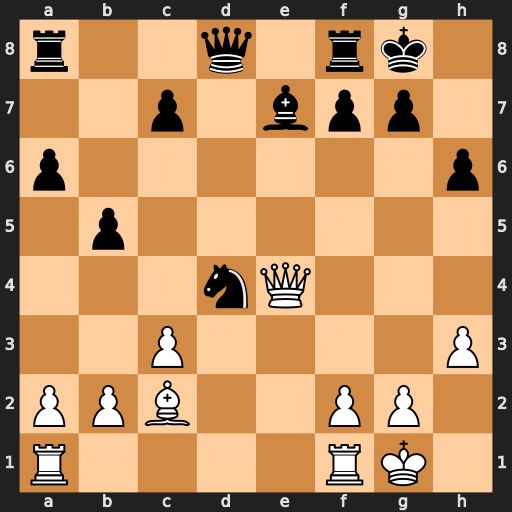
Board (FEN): r2q1rk1/2p1bpp1/p6p/1p6/3nQ3/2P4P/PPB2PP1/R4RK1
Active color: w
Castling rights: -
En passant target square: -
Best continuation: Qh7#